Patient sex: M
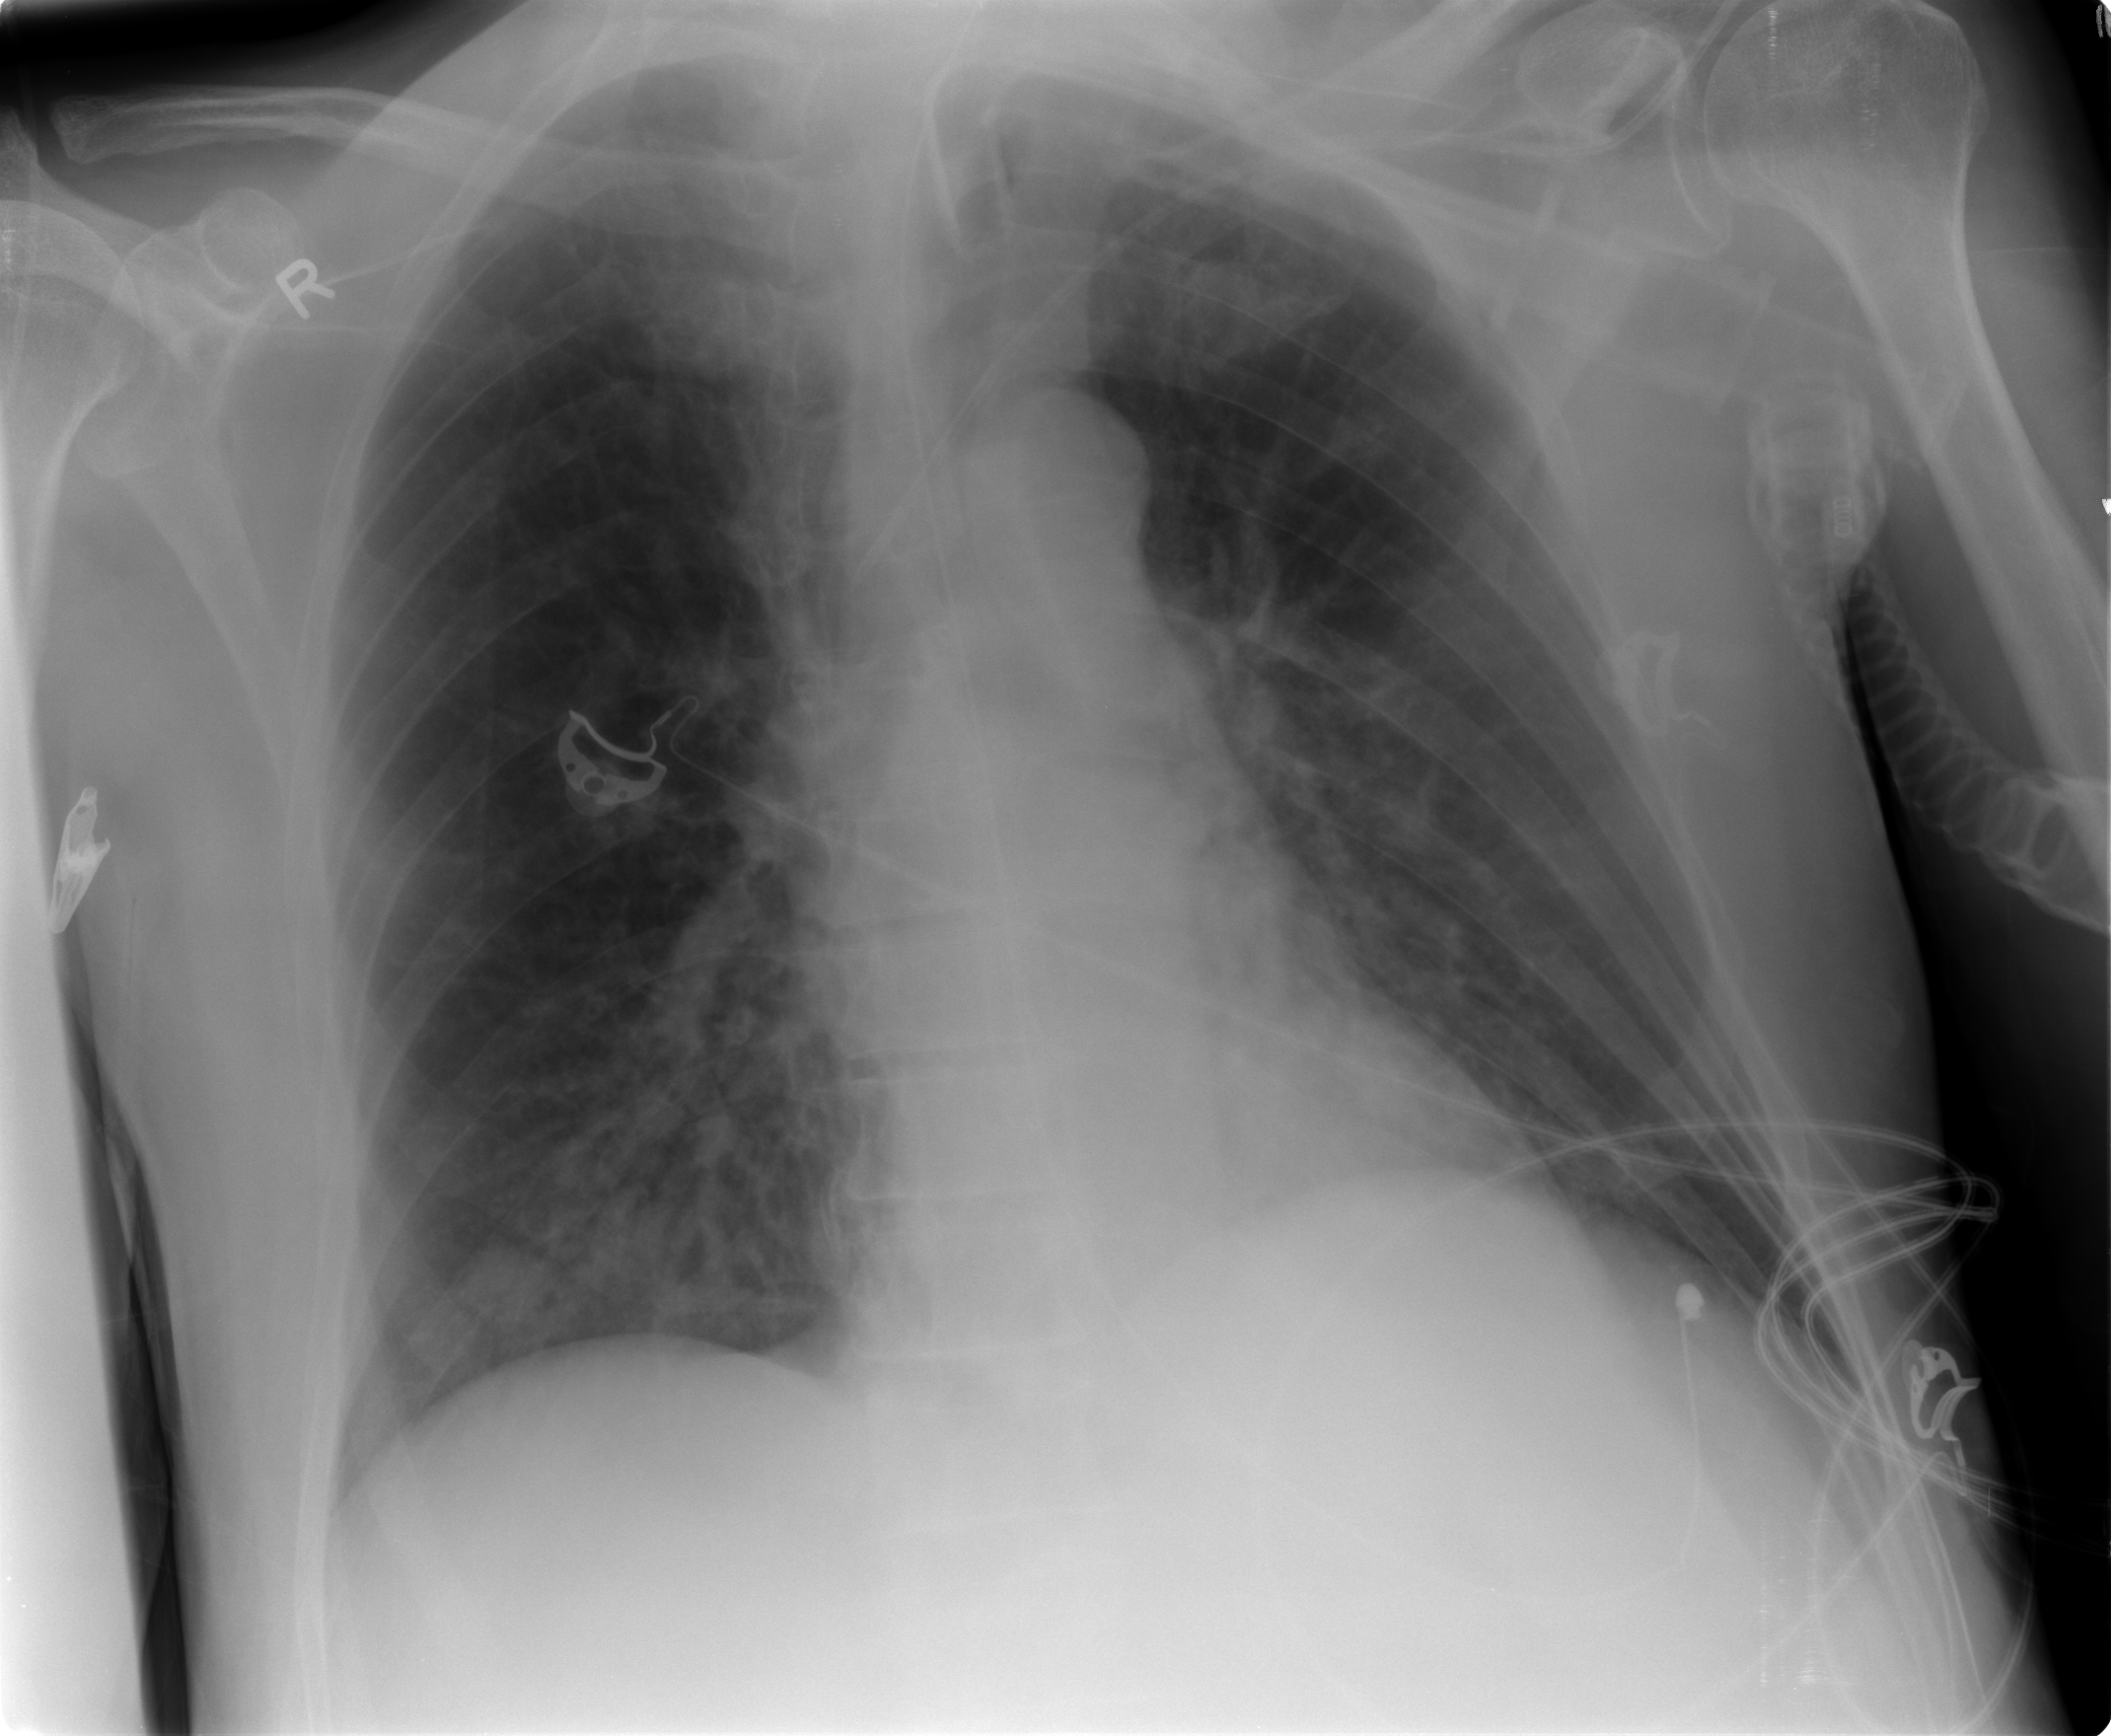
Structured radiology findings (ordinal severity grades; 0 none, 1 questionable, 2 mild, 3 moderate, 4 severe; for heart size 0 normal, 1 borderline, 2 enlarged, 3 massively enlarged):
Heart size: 0
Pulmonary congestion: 0
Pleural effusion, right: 0
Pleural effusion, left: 0
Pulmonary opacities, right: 2
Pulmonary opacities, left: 2
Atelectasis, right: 2
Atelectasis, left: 0